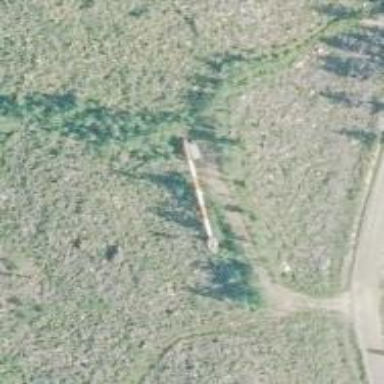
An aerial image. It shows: Communication mast tower.